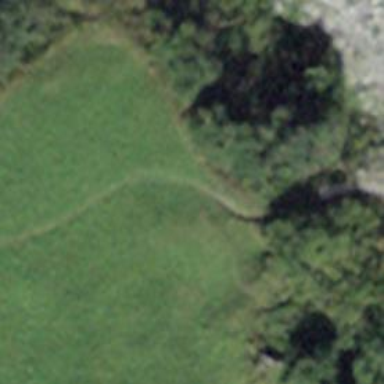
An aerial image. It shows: Path leading to bridge.